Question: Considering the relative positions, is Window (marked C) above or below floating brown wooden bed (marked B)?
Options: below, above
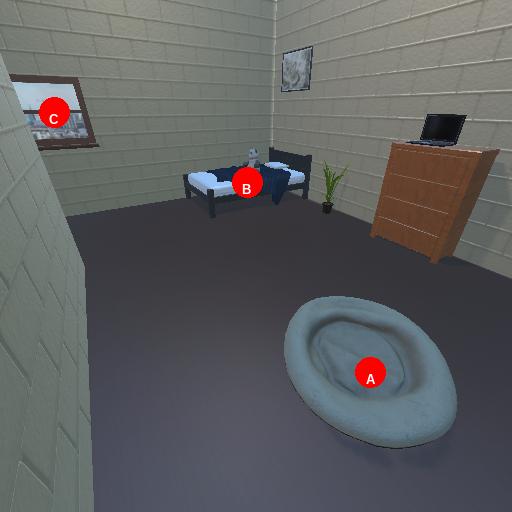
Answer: below